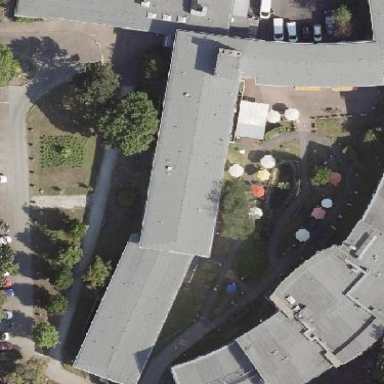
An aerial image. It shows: Building that serves as nursing home.